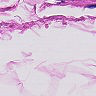
Metastatic tissue present: no